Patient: sex F, age 82
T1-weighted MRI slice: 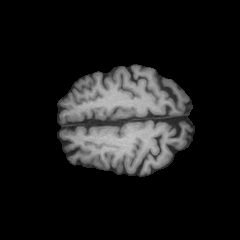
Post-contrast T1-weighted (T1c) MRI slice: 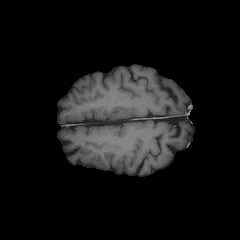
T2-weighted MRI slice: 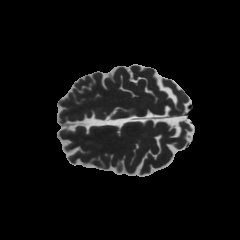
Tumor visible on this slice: yes
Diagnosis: Glioblastoma, IDH-wildtype
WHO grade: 4